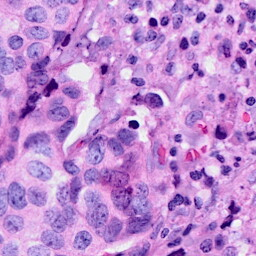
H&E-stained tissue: Breast